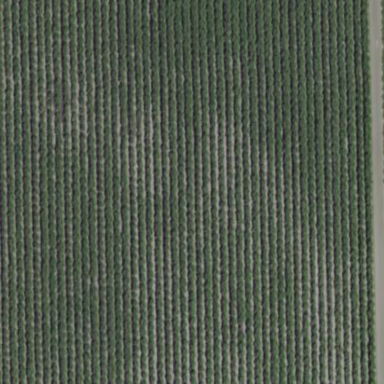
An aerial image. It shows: Crop field in farm area.